Interaction volume radius: 5 \u00c5
Interaction volume height: 10 \u00c5
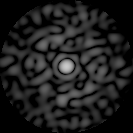
Disorder parameter: 0.8237